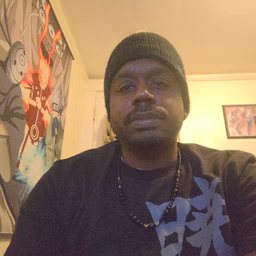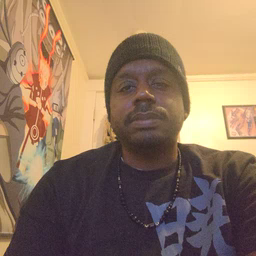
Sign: animal